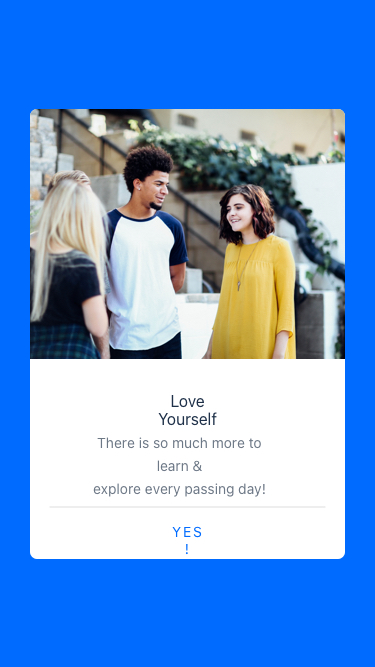
Text in this UI design:
Love Yourself
There is so much more to learn &
explore every passing day!
YES!